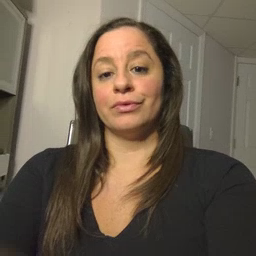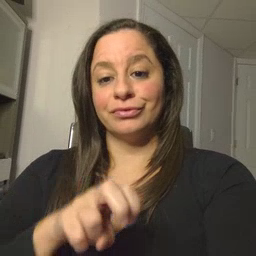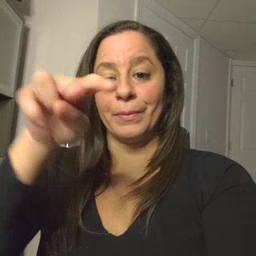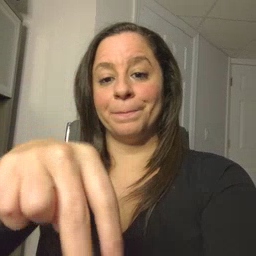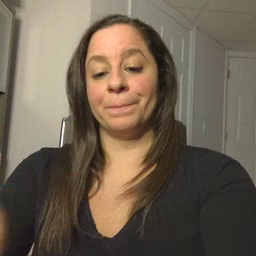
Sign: jump